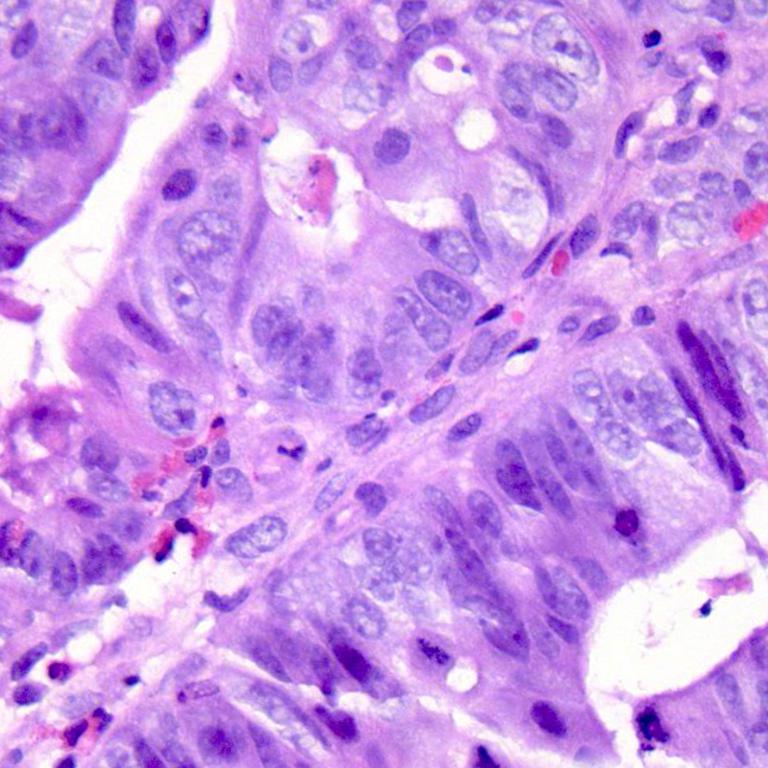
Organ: colon
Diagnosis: adenocarcinomas